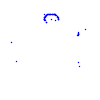
Particle: pion